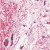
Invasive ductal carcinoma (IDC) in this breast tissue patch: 0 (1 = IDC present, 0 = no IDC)